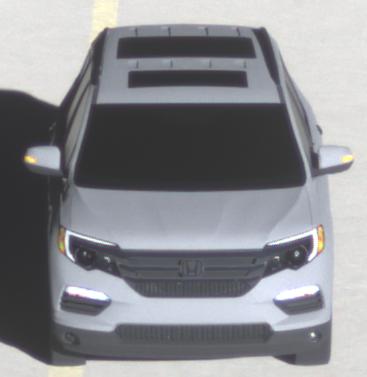
Make: Honda
Model: Pilot
Detailed model: 3
Model produced from: 2015
Model produced until: 2022
Doors: 5
Color: gray
Road condition: dry road
Daytime: sunrise or sunset
Contrast: high contrast